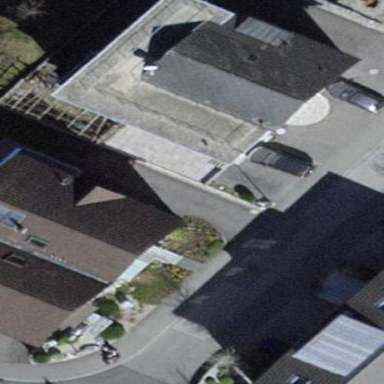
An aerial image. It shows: Semi-detached house.